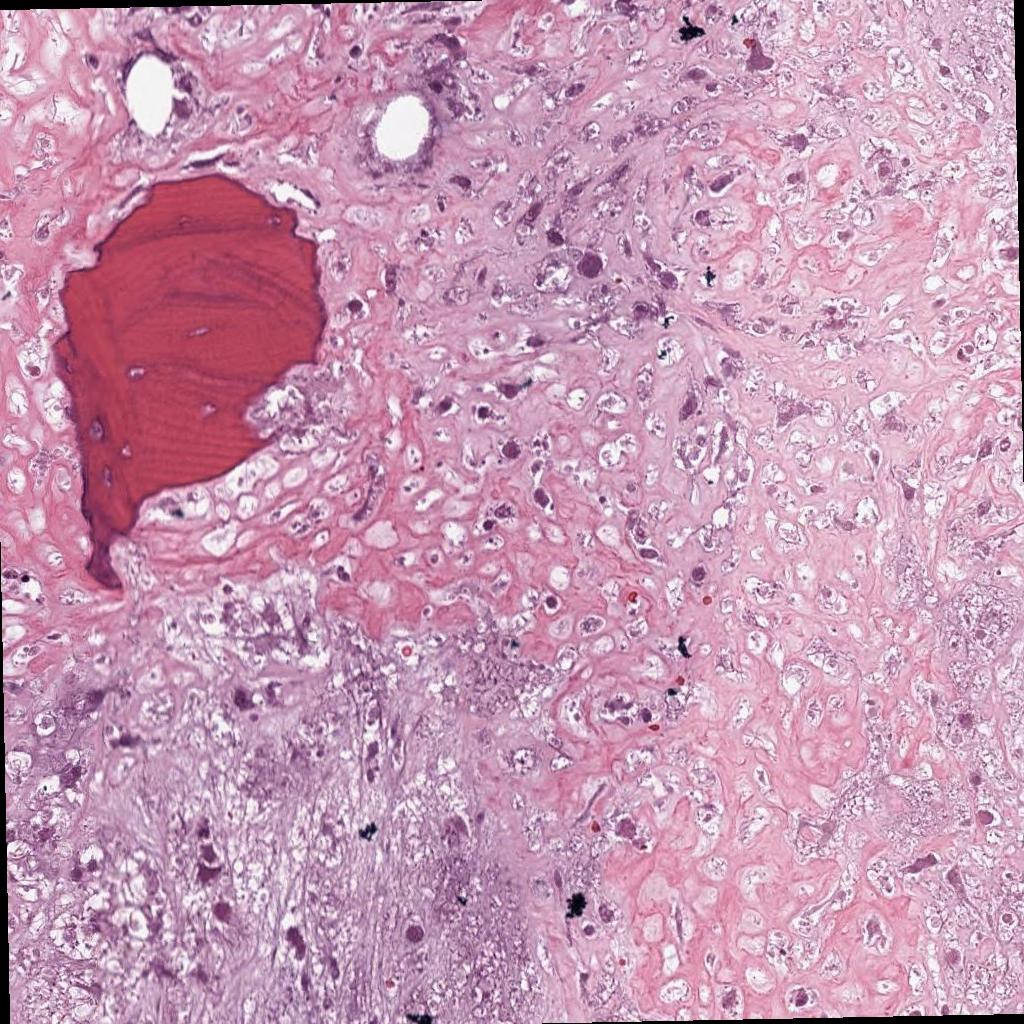
Label: Viable